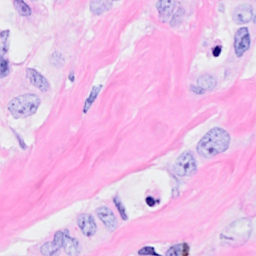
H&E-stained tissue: Breast